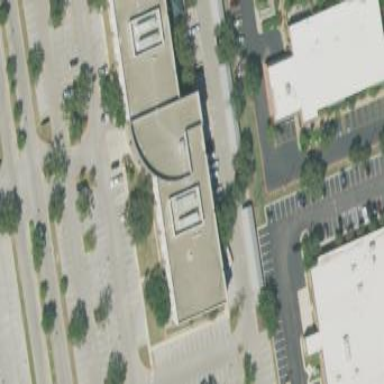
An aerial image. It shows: Office building.